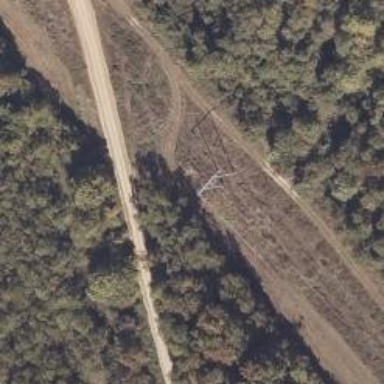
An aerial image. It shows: H-frame designed tower for power lines.